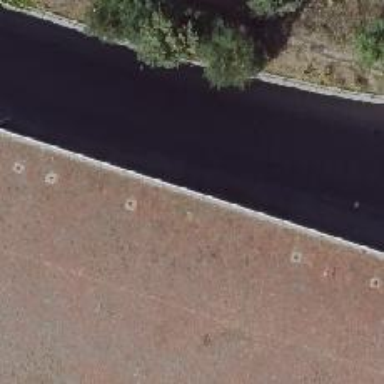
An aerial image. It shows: Service road.